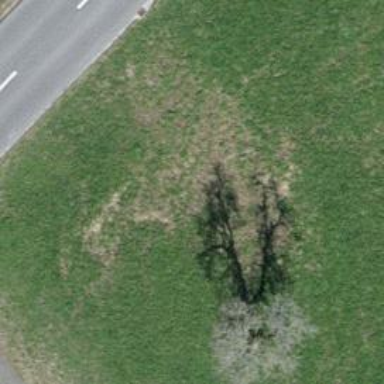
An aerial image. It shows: Urban tree adds touch of nature to the surroundings.